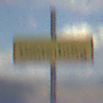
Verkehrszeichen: Umleitungsankuendigung
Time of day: Midday
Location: Outdoor (Nature)
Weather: PartlyCloudy
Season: NotSpecified
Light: Natural